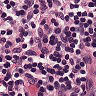
Metastatic tissue present: no